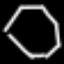
Label: octagon